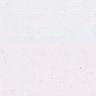
Metastatic tissue present: no